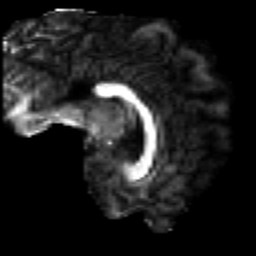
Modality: FA
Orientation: sagittal
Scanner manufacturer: ge
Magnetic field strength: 3 T
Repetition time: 7.98 s
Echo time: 0.0701 s